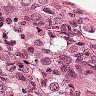
Metastatic tissue present: yes